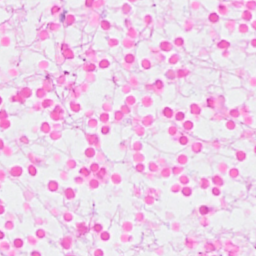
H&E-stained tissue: Breast